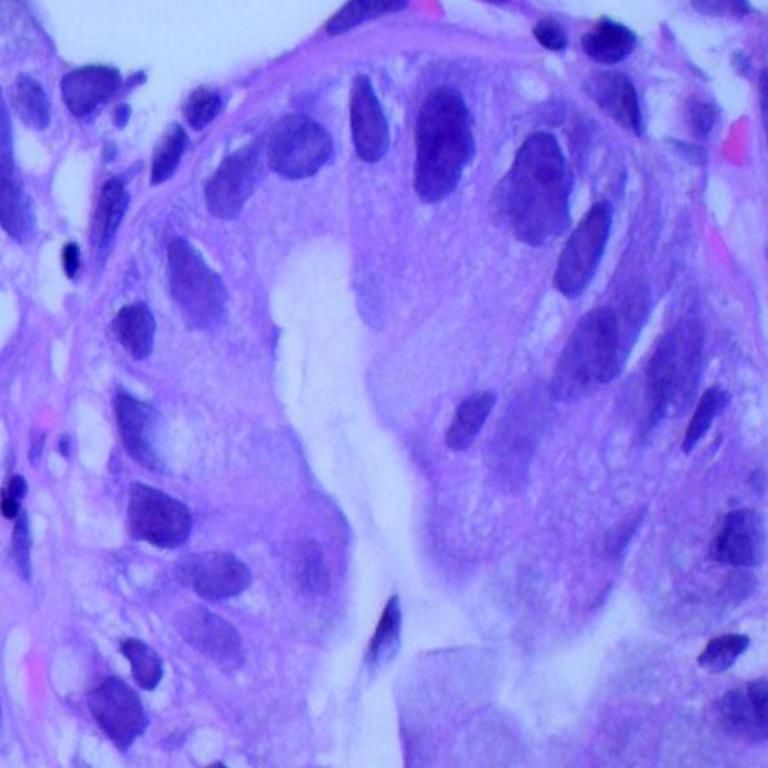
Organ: lung
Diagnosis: adenocarcinomas